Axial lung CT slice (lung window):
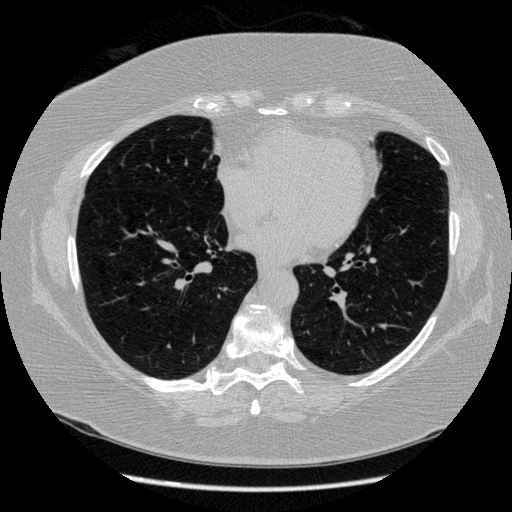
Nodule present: no